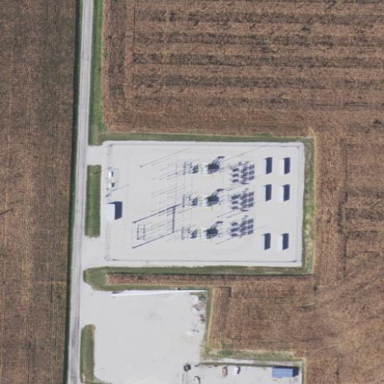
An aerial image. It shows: Generation substation.